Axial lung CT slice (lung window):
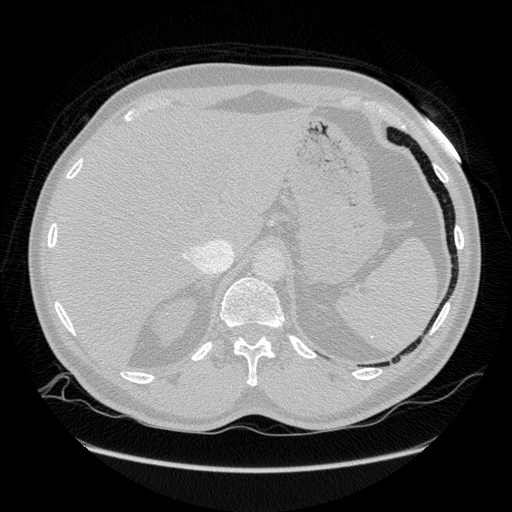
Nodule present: no